Interaction volume radius: 5 \u00c5
Interaction volume height: 30 \u00c5
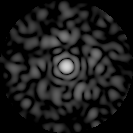
Disorder parameter: 0.8494